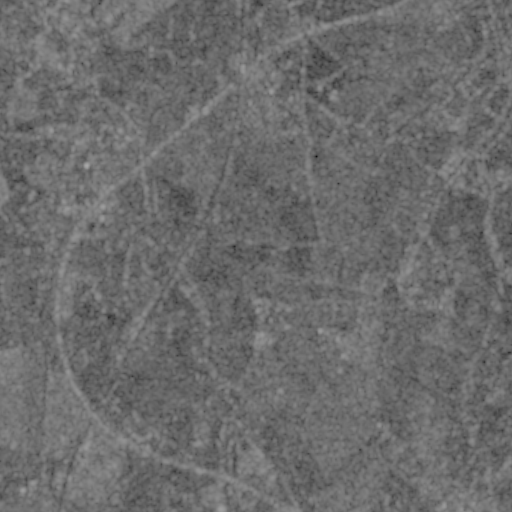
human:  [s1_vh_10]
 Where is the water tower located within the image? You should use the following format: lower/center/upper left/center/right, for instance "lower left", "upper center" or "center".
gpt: The water tower is located in the center left of the image.
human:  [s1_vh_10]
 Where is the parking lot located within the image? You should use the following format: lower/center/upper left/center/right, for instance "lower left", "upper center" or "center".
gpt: There is no parking lot in the image.

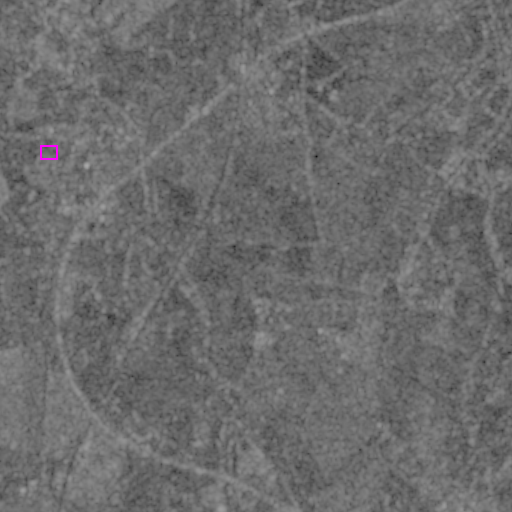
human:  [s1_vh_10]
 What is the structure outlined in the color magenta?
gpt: The structure outlined in magenta is a park.
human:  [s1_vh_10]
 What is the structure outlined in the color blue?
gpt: There is no blue outline.